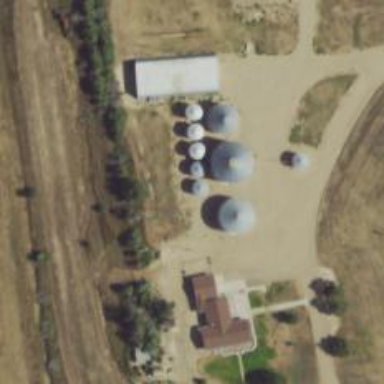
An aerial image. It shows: Silo.